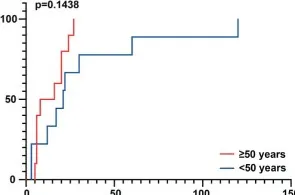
(A-E) Cumulative incidence of sarcoidosis over time. (D) Comparison of patients aged older than 50 years versus younger than 50 years.
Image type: pathology (immunostaining)